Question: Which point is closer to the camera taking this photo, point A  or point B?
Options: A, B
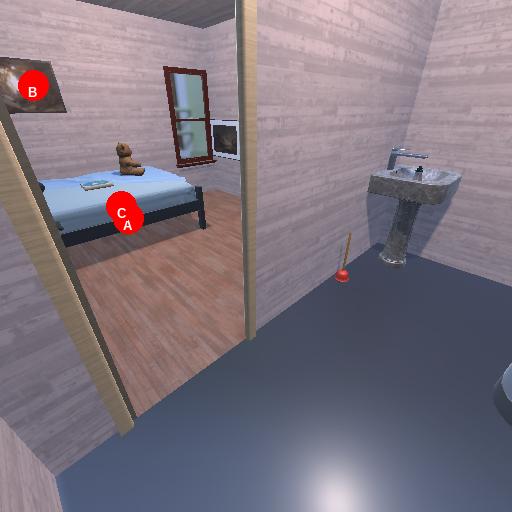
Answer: A